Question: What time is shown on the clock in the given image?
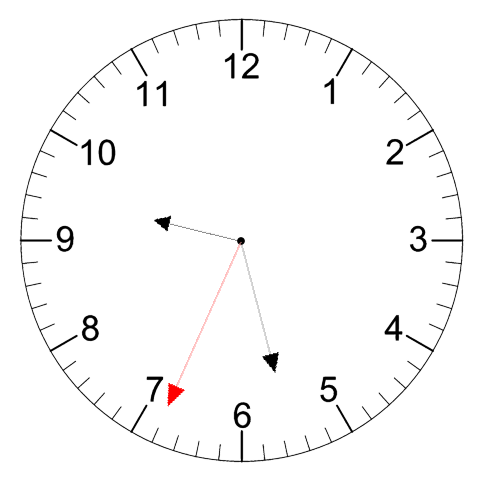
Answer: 09:27:34